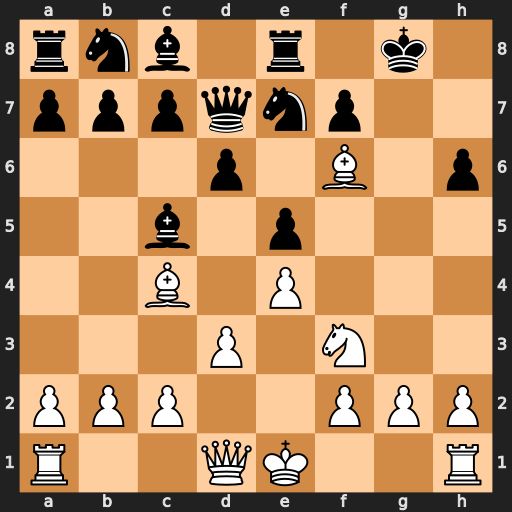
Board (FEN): rnb1r1k1/pppqnp2/3p1B1p/2b1p3/2B1P3/3P1N2/PPP2PPP/R2QK2R
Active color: w
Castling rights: KQ
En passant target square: -
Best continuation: Nxe5 dxe5 Qh5 Nd5 Bxd5